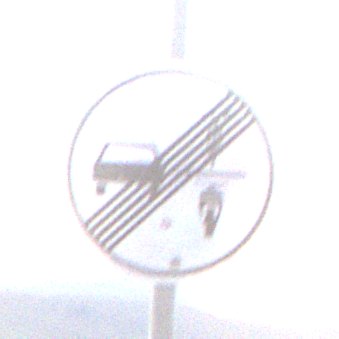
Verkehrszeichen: EndeVerbotUeberholenEinspurigeFahrzeuge
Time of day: SunriseSunset
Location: Outdoor (RoadRail)
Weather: PartlyCloudy
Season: NotSpecified
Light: Natural